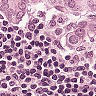
Metastatic tissue present: yes